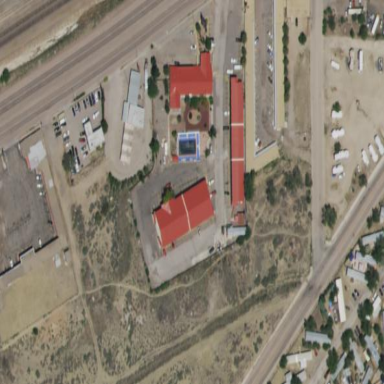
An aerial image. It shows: Hotel offering tourism services.